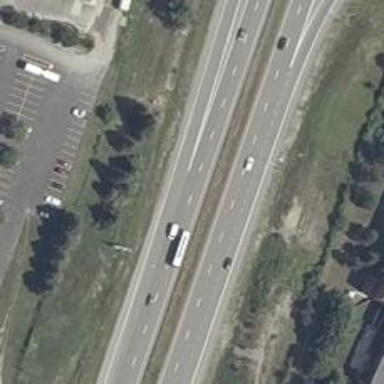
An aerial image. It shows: Asphalt motorway link.